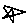
Label: star